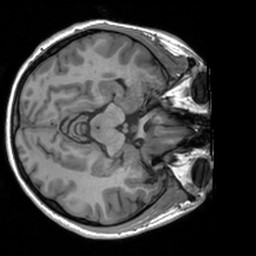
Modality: T1w
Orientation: axial
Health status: healthy
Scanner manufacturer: siemens
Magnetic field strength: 3 T
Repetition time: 1.9 s
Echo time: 0.00226 s